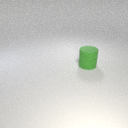
large green rubber cylinder